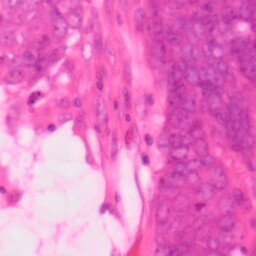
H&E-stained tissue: Colon